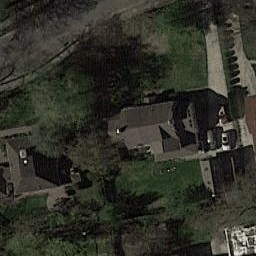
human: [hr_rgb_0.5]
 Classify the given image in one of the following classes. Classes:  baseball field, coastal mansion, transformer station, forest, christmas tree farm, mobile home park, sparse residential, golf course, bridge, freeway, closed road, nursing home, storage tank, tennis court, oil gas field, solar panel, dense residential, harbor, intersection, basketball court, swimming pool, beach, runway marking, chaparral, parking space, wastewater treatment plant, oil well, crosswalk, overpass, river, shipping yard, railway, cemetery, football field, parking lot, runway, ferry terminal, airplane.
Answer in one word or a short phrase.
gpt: sparse residential